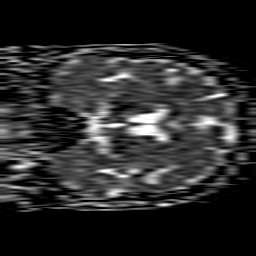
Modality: ADC
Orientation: coronal
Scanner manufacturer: philips
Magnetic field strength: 1.5 T
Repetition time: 3.686 s
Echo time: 0.09411 s